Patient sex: M
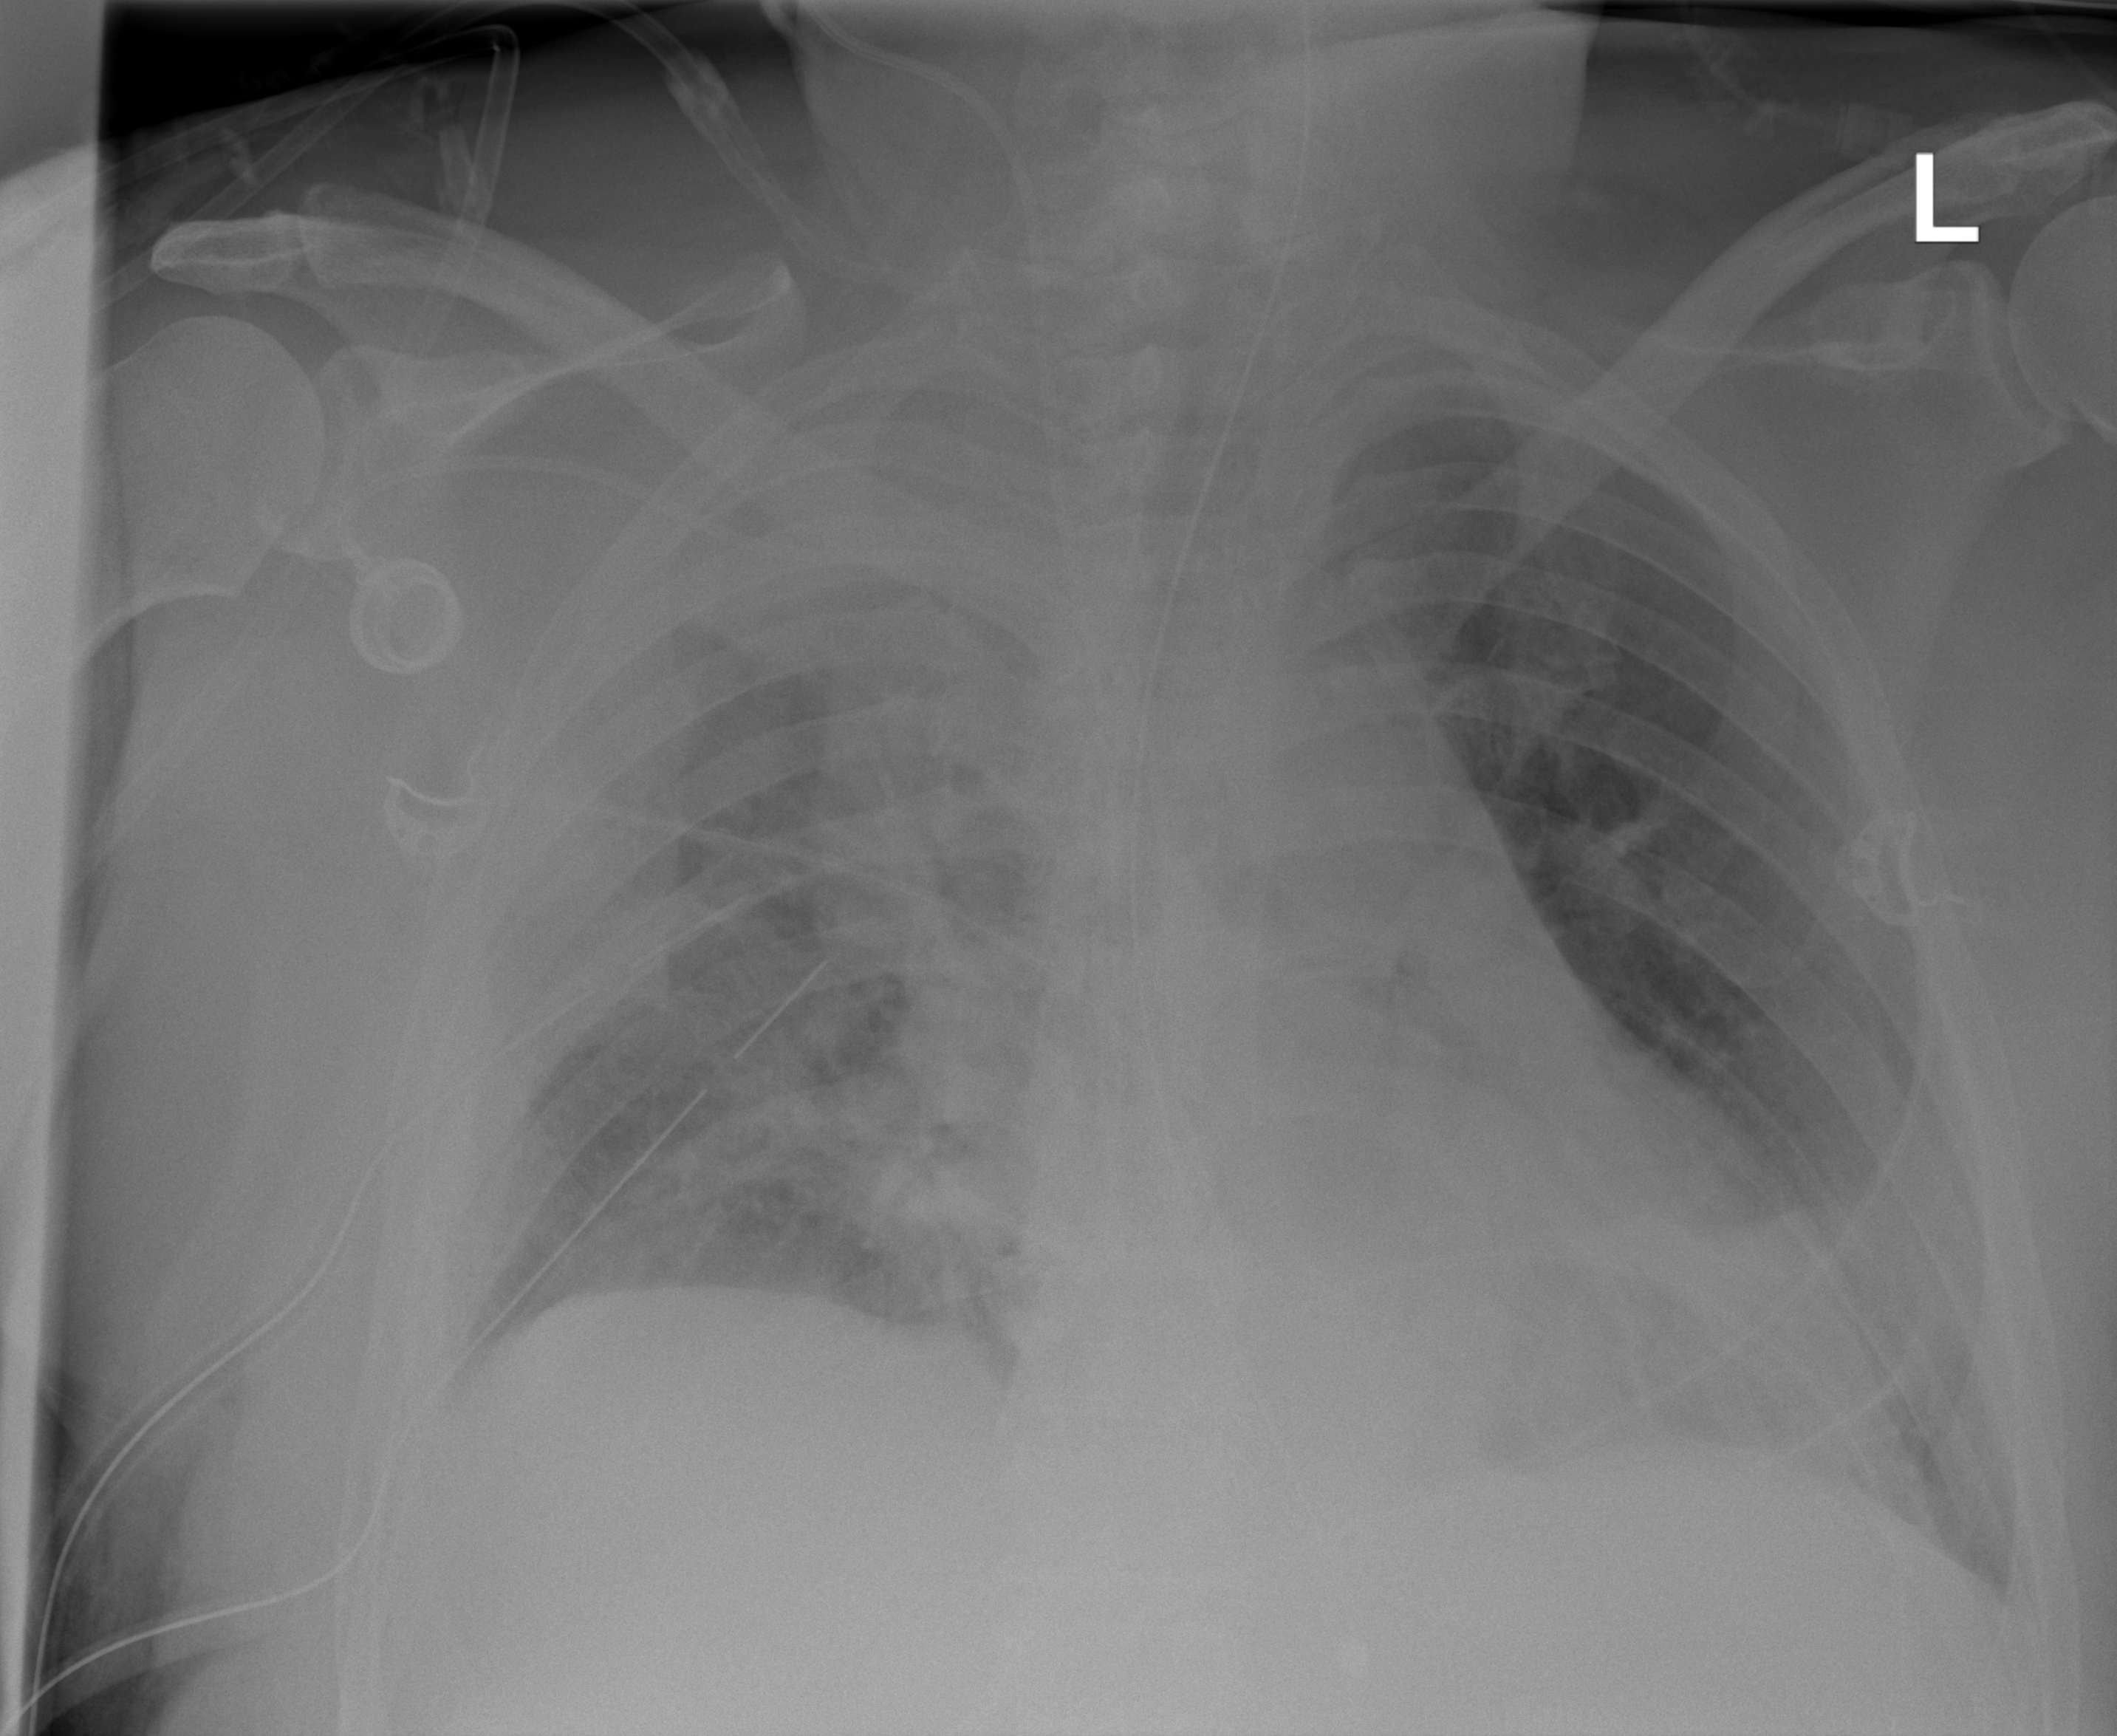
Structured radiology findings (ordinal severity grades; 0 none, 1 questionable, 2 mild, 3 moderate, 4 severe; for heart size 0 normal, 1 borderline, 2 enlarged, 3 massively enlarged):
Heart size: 1
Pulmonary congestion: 2
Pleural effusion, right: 2
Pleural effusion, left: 2
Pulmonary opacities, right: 3
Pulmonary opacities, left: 2
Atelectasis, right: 2
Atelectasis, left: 2